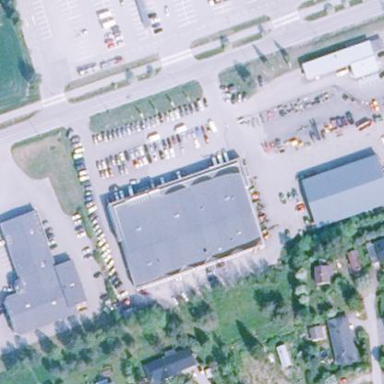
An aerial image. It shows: Car shop building.